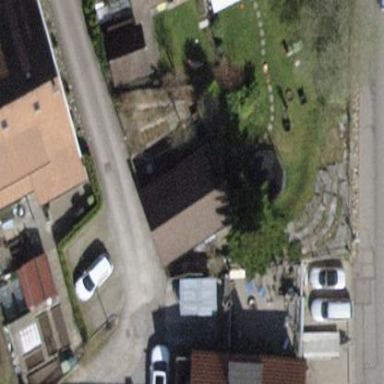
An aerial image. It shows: Shed.